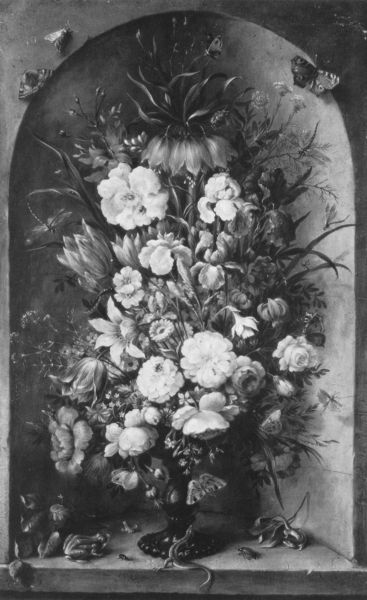
Titel: Großer New Yorker Strauß; Gegenstück des Münchener Straußes
Künstler: Roelant Savery
Schlagwörter: blätter, gemälde, weiß, blumen, schwarz, zeichnung, blüte, blüten, rose, rosen, malerei, alt, wand, barock, stein, bild, öl, rund, stilleben, stillleben, vase, bogen, mauer, grafik, blumenstrauß, strauß, foto, fotografie, tulpe, vanitas, nische, schwarz-weiß, insekten, lilie, schmetterling, schmetterlinge, nelken, admiral, falter, kaiserkrone, frosch, bund, pfauenauge